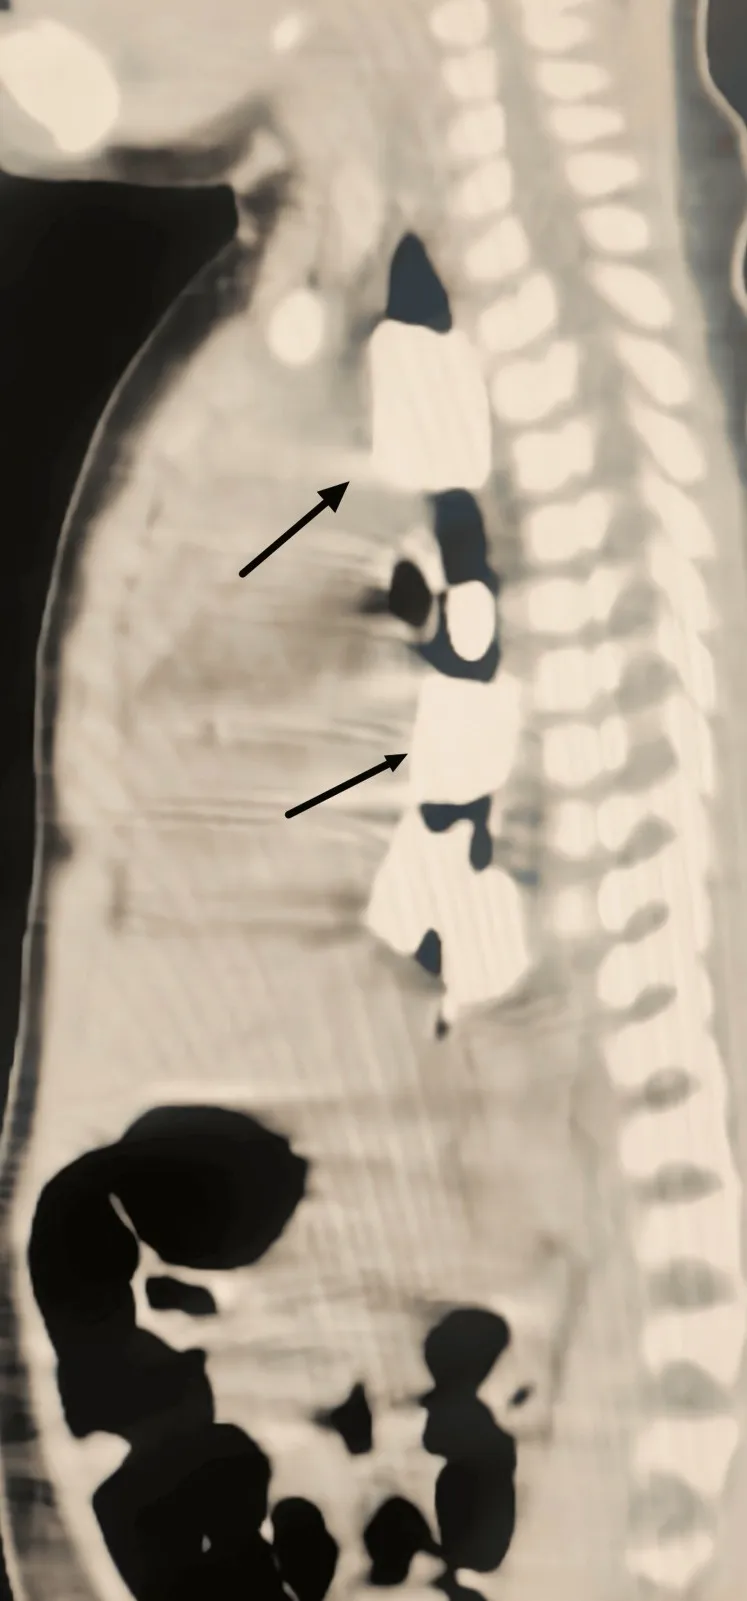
CT thorax image of the metallic foreign bodies.
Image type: radiology (ct)